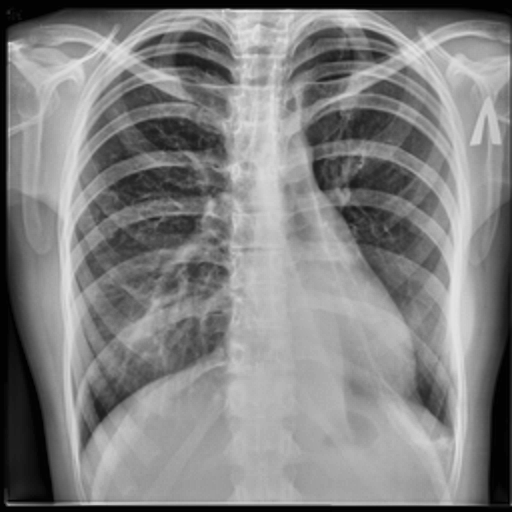
Finding: TUBERCULOSIS